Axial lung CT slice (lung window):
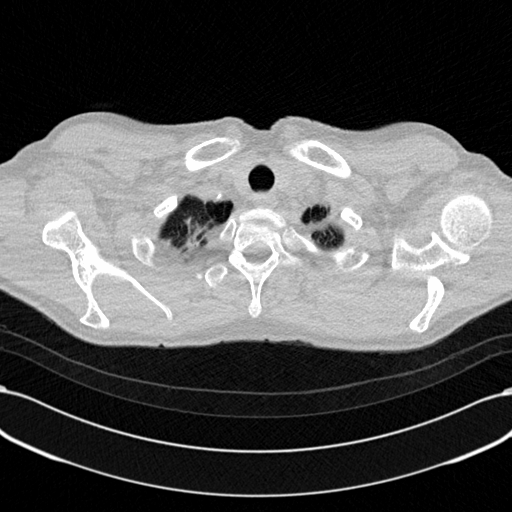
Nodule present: no